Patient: sex M, age 55
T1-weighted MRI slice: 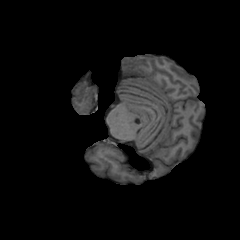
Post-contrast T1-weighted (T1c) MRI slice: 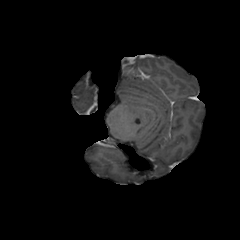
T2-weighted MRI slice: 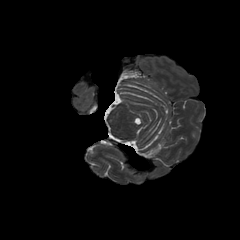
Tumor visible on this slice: no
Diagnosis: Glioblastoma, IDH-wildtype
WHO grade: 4